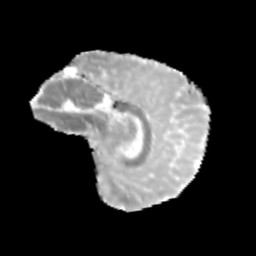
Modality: MD
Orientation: sagittal
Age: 10
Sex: male
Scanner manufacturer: siemens
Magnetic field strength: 3 T
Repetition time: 3.8 s
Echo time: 0.07 s